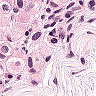
Metastatic tissue present: yes